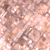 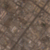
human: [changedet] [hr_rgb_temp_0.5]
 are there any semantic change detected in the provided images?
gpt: A road has been edified in the housing development.